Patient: sex M, age 77
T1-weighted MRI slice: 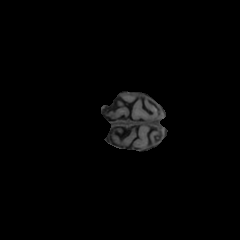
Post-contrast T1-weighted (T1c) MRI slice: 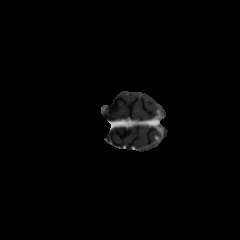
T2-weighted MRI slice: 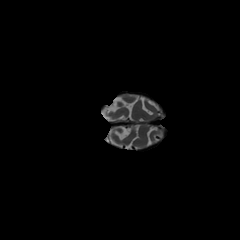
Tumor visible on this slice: no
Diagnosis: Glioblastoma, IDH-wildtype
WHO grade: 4